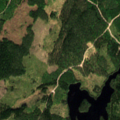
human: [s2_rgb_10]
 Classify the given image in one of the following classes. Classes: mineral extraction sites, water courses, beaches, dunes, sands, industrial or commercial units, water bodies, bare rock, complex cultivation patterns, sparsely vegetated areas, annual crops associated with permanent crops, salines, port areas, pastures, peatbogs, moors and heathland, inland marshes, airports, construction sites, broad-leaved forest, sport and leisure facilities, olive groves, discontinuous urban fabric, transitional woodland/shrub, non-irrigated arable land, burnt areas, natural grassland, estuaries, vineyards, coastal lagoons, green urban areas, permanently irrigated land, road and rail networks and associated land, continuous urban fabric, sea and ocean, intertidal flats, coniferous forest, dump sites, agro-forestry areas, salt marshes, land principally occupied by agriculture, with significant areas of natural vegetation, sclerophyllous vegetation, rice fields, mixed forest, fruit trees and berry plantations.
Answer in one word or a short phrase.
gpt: coniferous forest, mixed forest, transitional woodland/shrub, water bodies